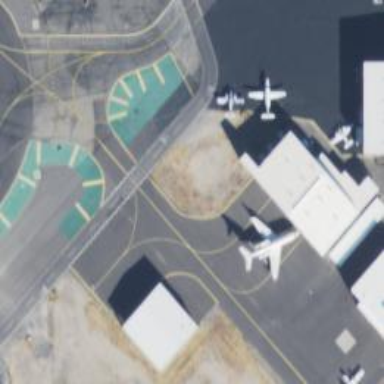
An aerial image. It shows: View of taxiway at the airport.